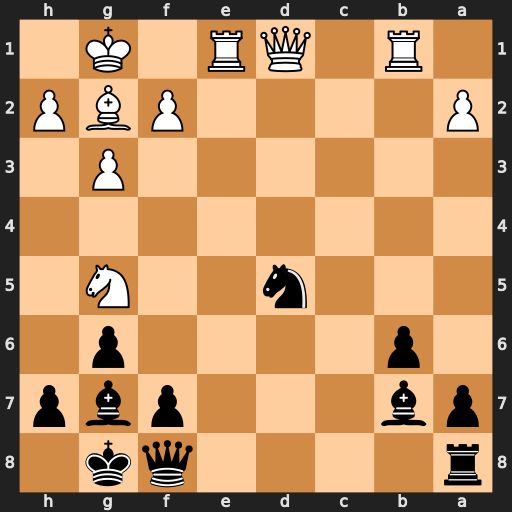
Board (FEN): r4qk1/pb3pbp/1p4p1/3n2N1/8/6P1/P4PBP/1R1QR1K1
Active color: b
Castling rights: -
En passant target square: -
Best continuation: Nc3 Bxb7 Nxd1